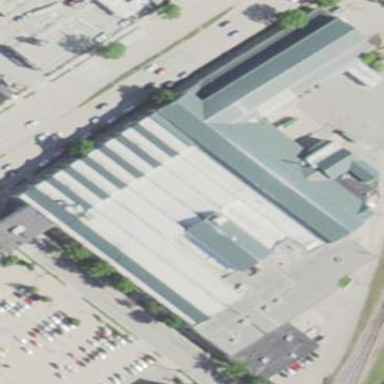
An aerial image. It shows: Warehouse building.